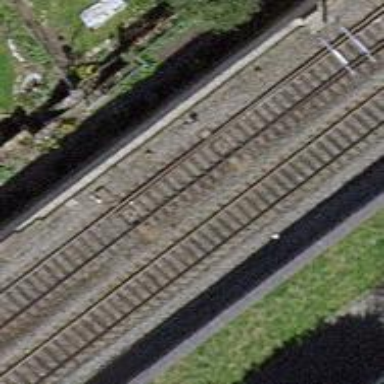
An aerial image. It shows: Railway switch.